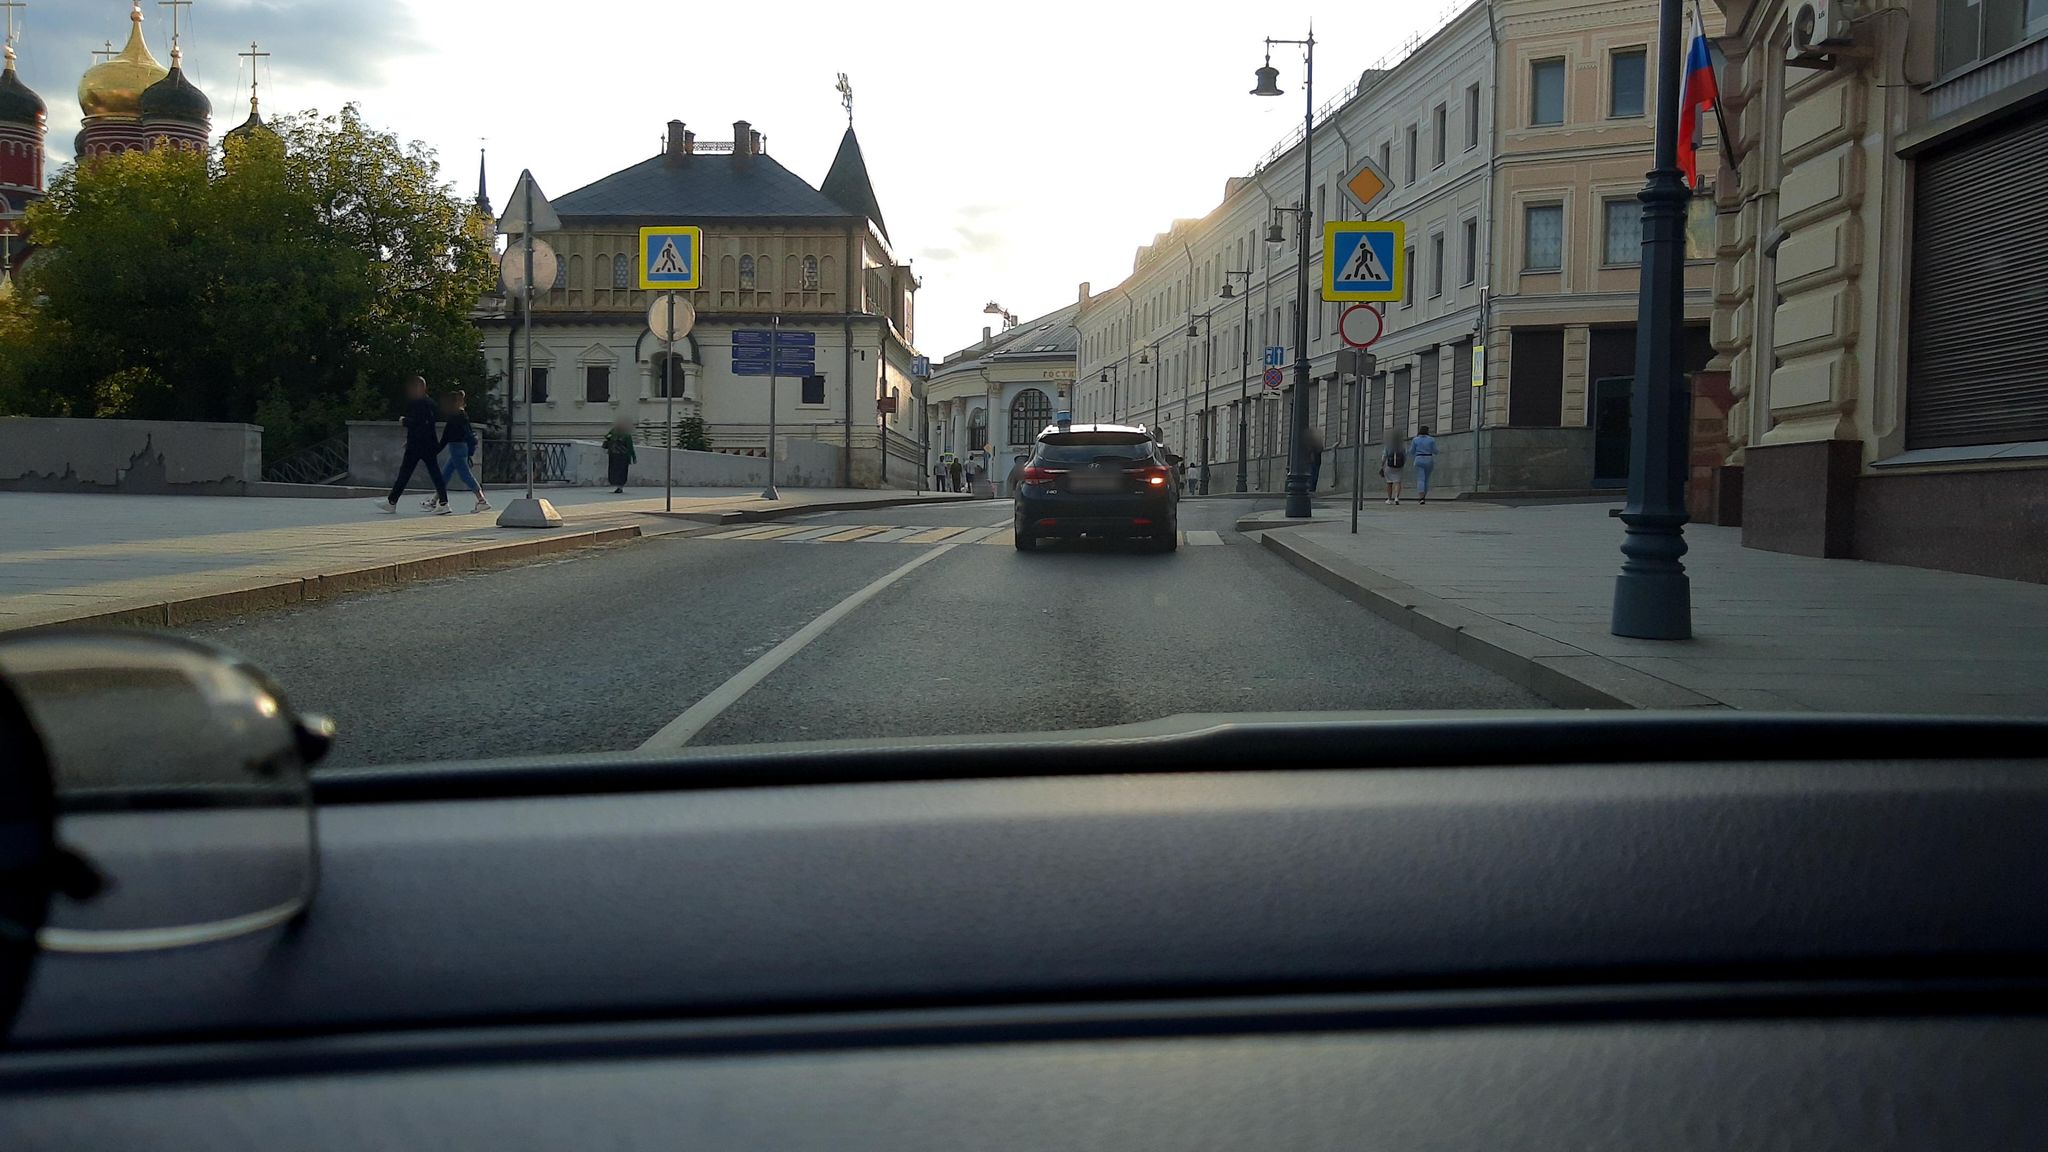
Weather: rainy
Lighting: day
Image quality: good
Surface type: driving surface
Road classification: footway
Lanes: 3
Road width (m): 3.5
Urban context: urban centre
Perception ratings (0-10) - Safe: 4.17, Lively: 5.61, Beautiful: 7.51, Boring: 7.08, Depressing: 3.53, Wealthy: 7